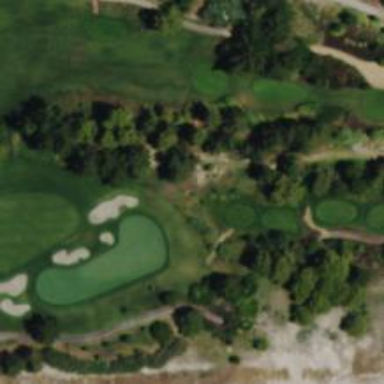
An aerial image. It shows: Path used for both walking and golf.